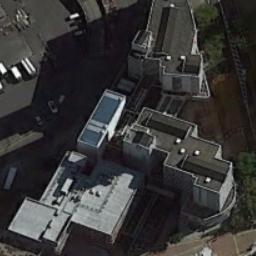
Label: commercial_area